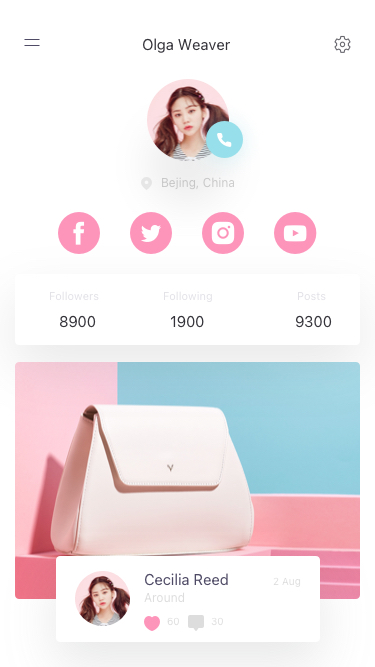
Text in this UI design:
60
30
2 Aug
Around
Cecilia Reed
Followers
Following
Posts
8900
1900
9300
Bejing, China
Olga Weaver